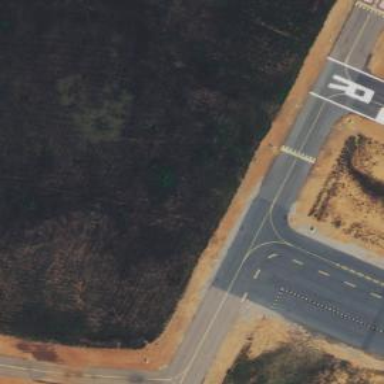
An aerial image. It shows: Image of taxiway at airport.